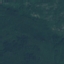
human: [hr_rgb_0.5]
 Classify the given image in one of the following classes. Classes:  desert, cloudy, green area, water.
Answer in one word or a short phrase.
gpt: green area